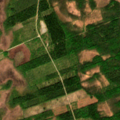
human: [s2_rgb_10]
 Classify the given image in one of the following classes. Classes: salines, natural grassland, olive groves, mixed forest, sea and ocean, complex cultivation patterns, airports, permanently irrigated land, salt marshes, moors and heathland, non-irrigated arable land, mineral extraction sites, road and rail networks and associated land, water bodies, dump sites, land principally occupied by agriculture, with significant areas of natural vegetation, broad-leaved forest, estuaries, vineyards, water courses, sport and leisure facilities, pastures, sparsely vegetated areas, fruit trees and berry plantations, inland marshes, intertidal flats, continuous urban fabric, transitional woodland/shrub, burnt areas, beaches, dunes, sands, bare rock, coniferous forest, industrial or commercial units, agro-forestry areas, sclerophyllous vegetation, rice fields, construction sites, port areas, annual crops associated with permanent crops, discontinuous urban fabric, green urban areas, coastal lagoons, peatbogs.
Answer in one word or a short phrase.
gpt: mixed forest, transitional woodland/shrub